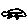
Label: car